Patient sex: M
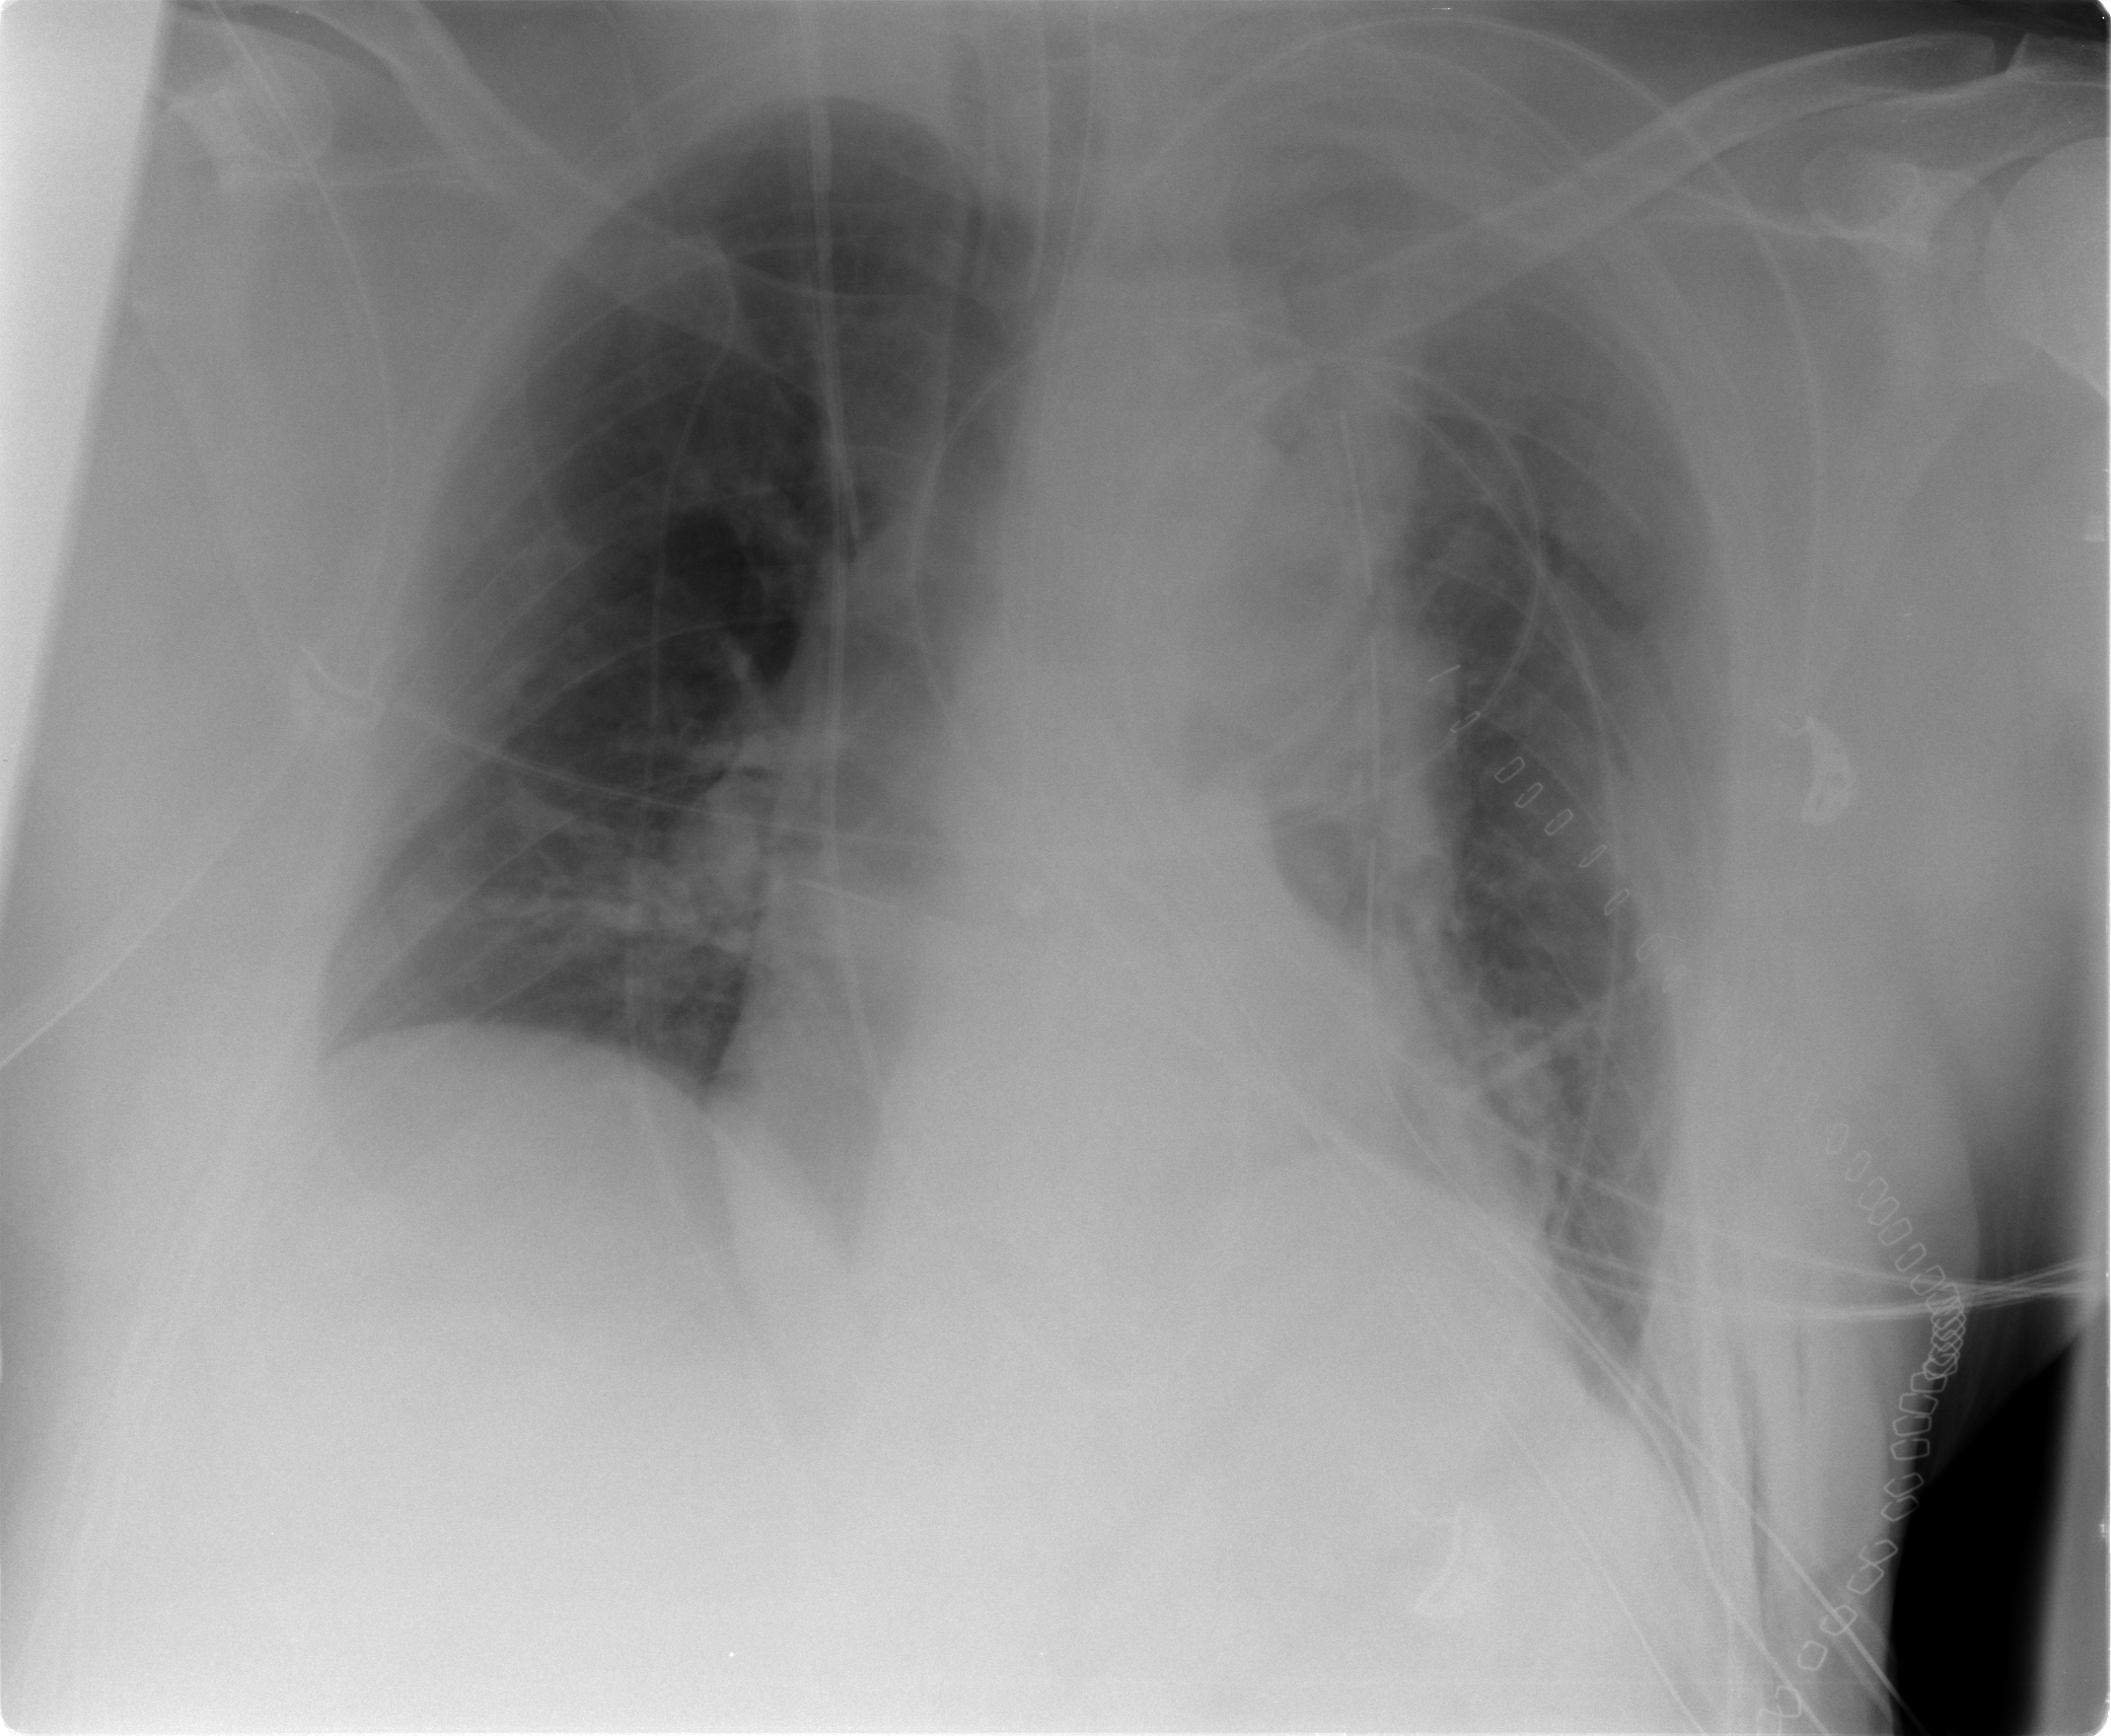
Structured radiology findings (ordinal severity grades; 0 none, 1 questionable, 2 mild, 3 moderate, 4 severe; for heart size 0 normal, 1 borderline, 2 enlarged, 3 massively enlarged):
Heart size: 1
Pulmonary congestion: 0
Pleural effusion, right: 1
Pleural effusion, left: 0
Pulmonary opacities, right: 0
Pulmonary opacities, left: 0
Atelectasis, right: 2
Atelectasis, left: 2